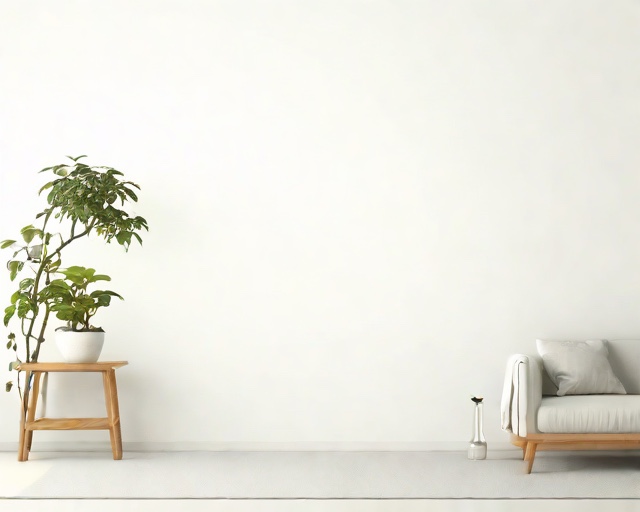
Category: Congratulations